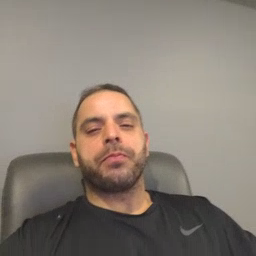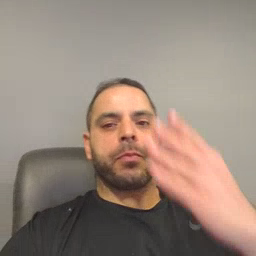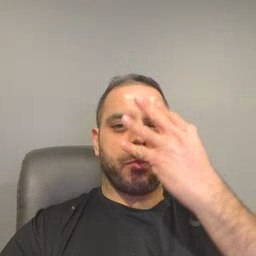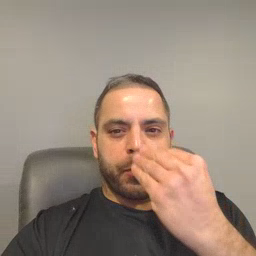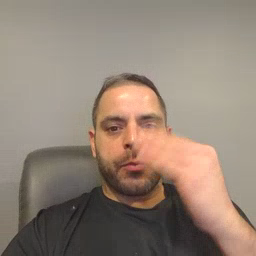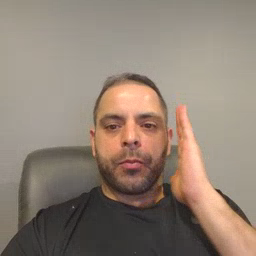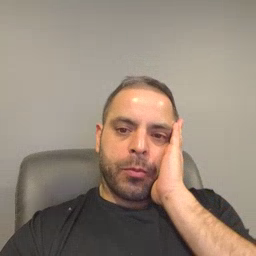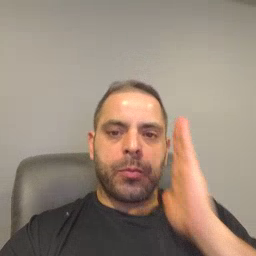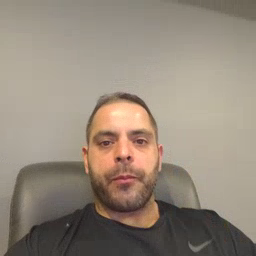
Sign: nap